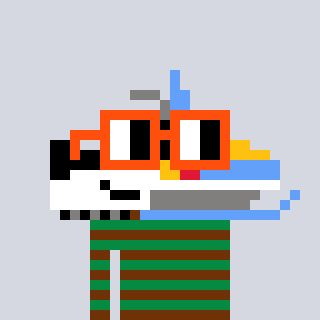
a pixel art character with square orange glasses, a snowmobile-shaped head and a green-colored body on a cool background